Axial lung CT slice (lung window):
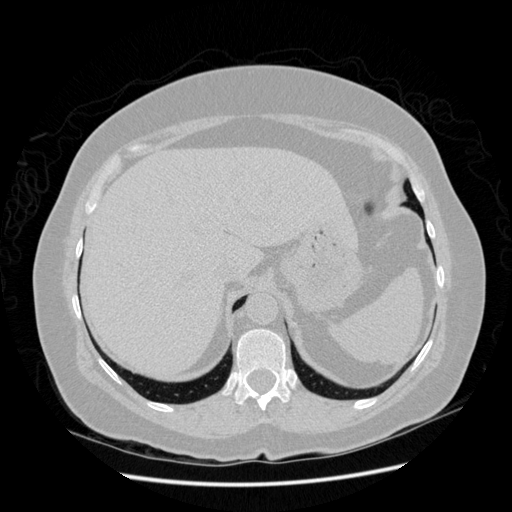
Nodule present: no